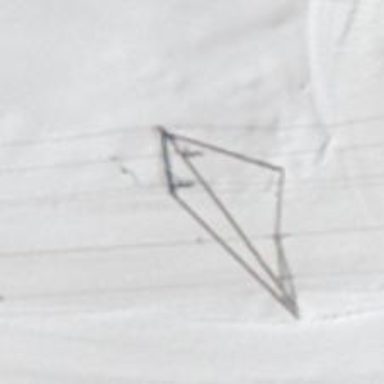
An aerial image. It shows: Pylon used for aerialway.